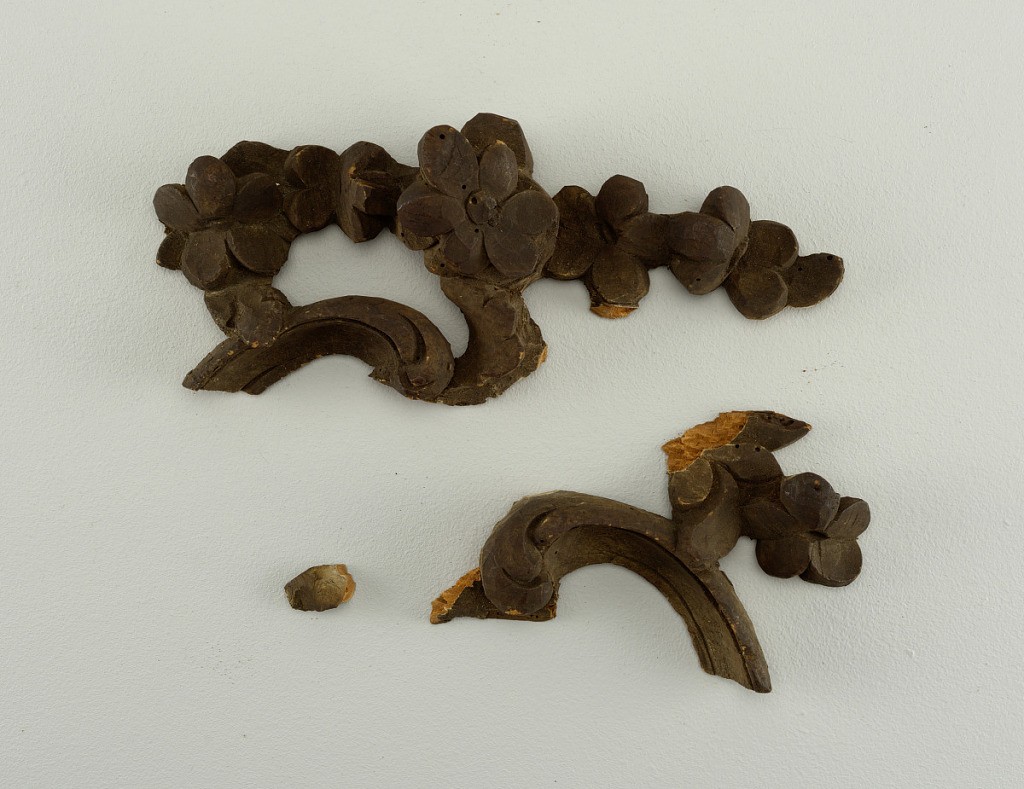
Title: Fragment
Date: ca. 1750
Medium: pine
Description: portion of cresting from a frame, with two broken C-scrolls and two garlands of flowers